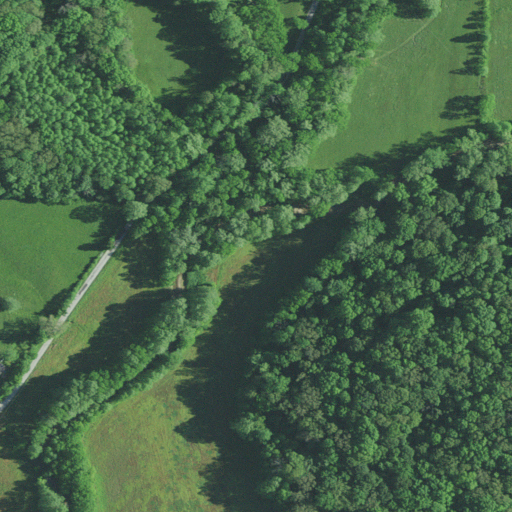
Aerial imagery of valley in Indiana named Dennis Murphy Hollow containing deciduous forest, pasture, open development, mixed forest, cultivated crops, medium intensity development, and shrub